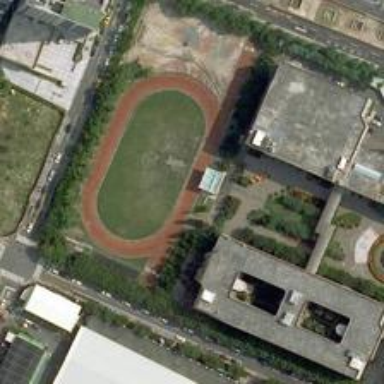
The playground, the buildings nearby and the roads on the side together form this square .